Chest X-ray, AP view. Patient: 51 years old, sex F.
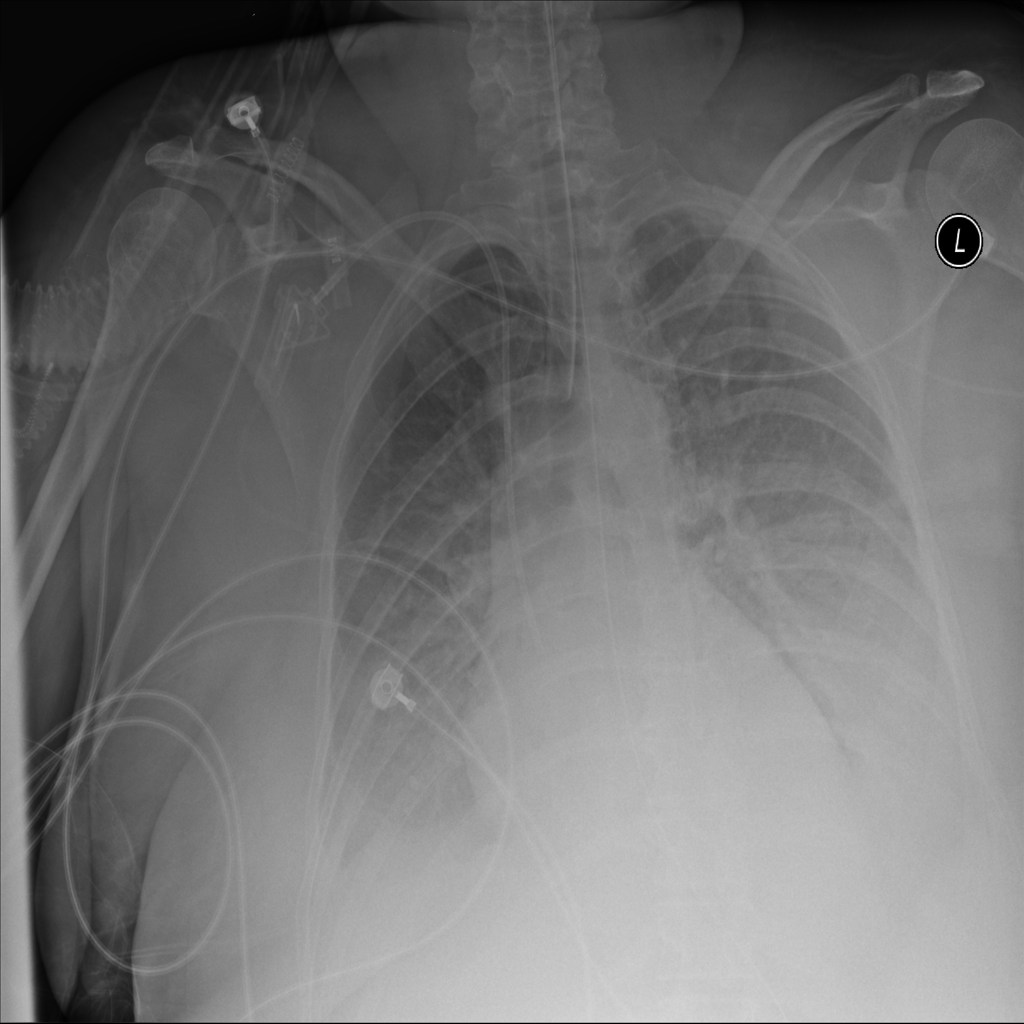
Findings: Consolidation